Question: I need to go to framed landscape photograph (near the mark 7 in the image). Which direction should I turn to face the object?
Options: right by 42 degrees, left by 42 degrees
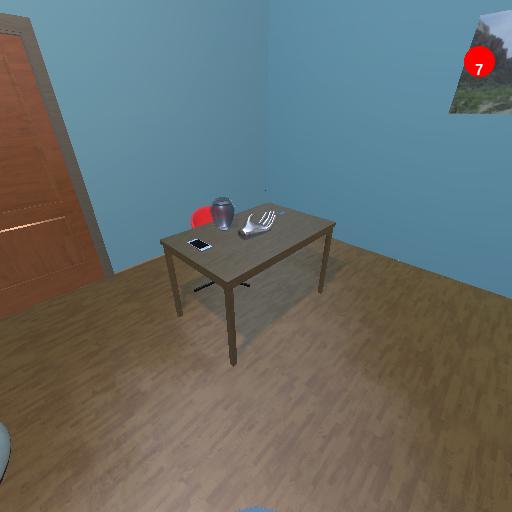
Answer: right by 42 degrees